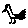
Label: bird